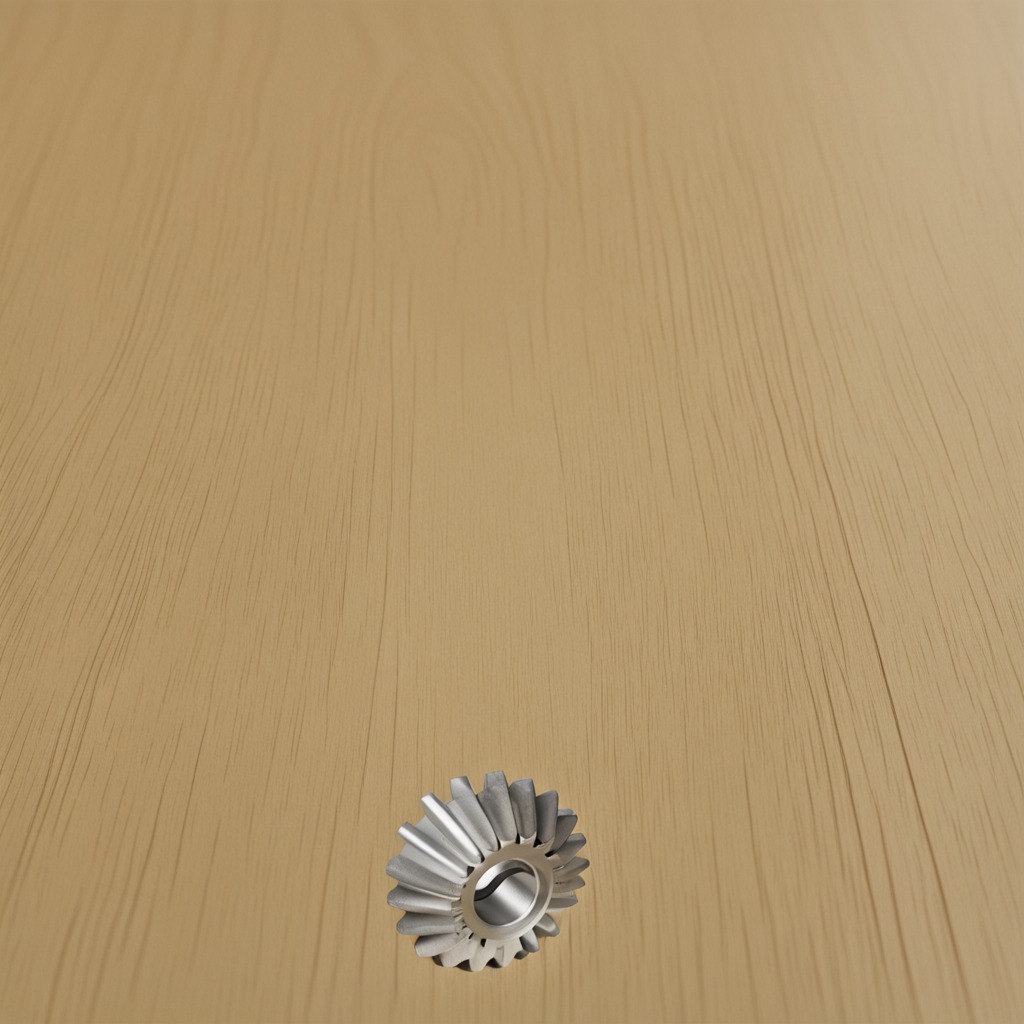
A steel gear with teeth is lying on the plywood surface in a paint workshop.